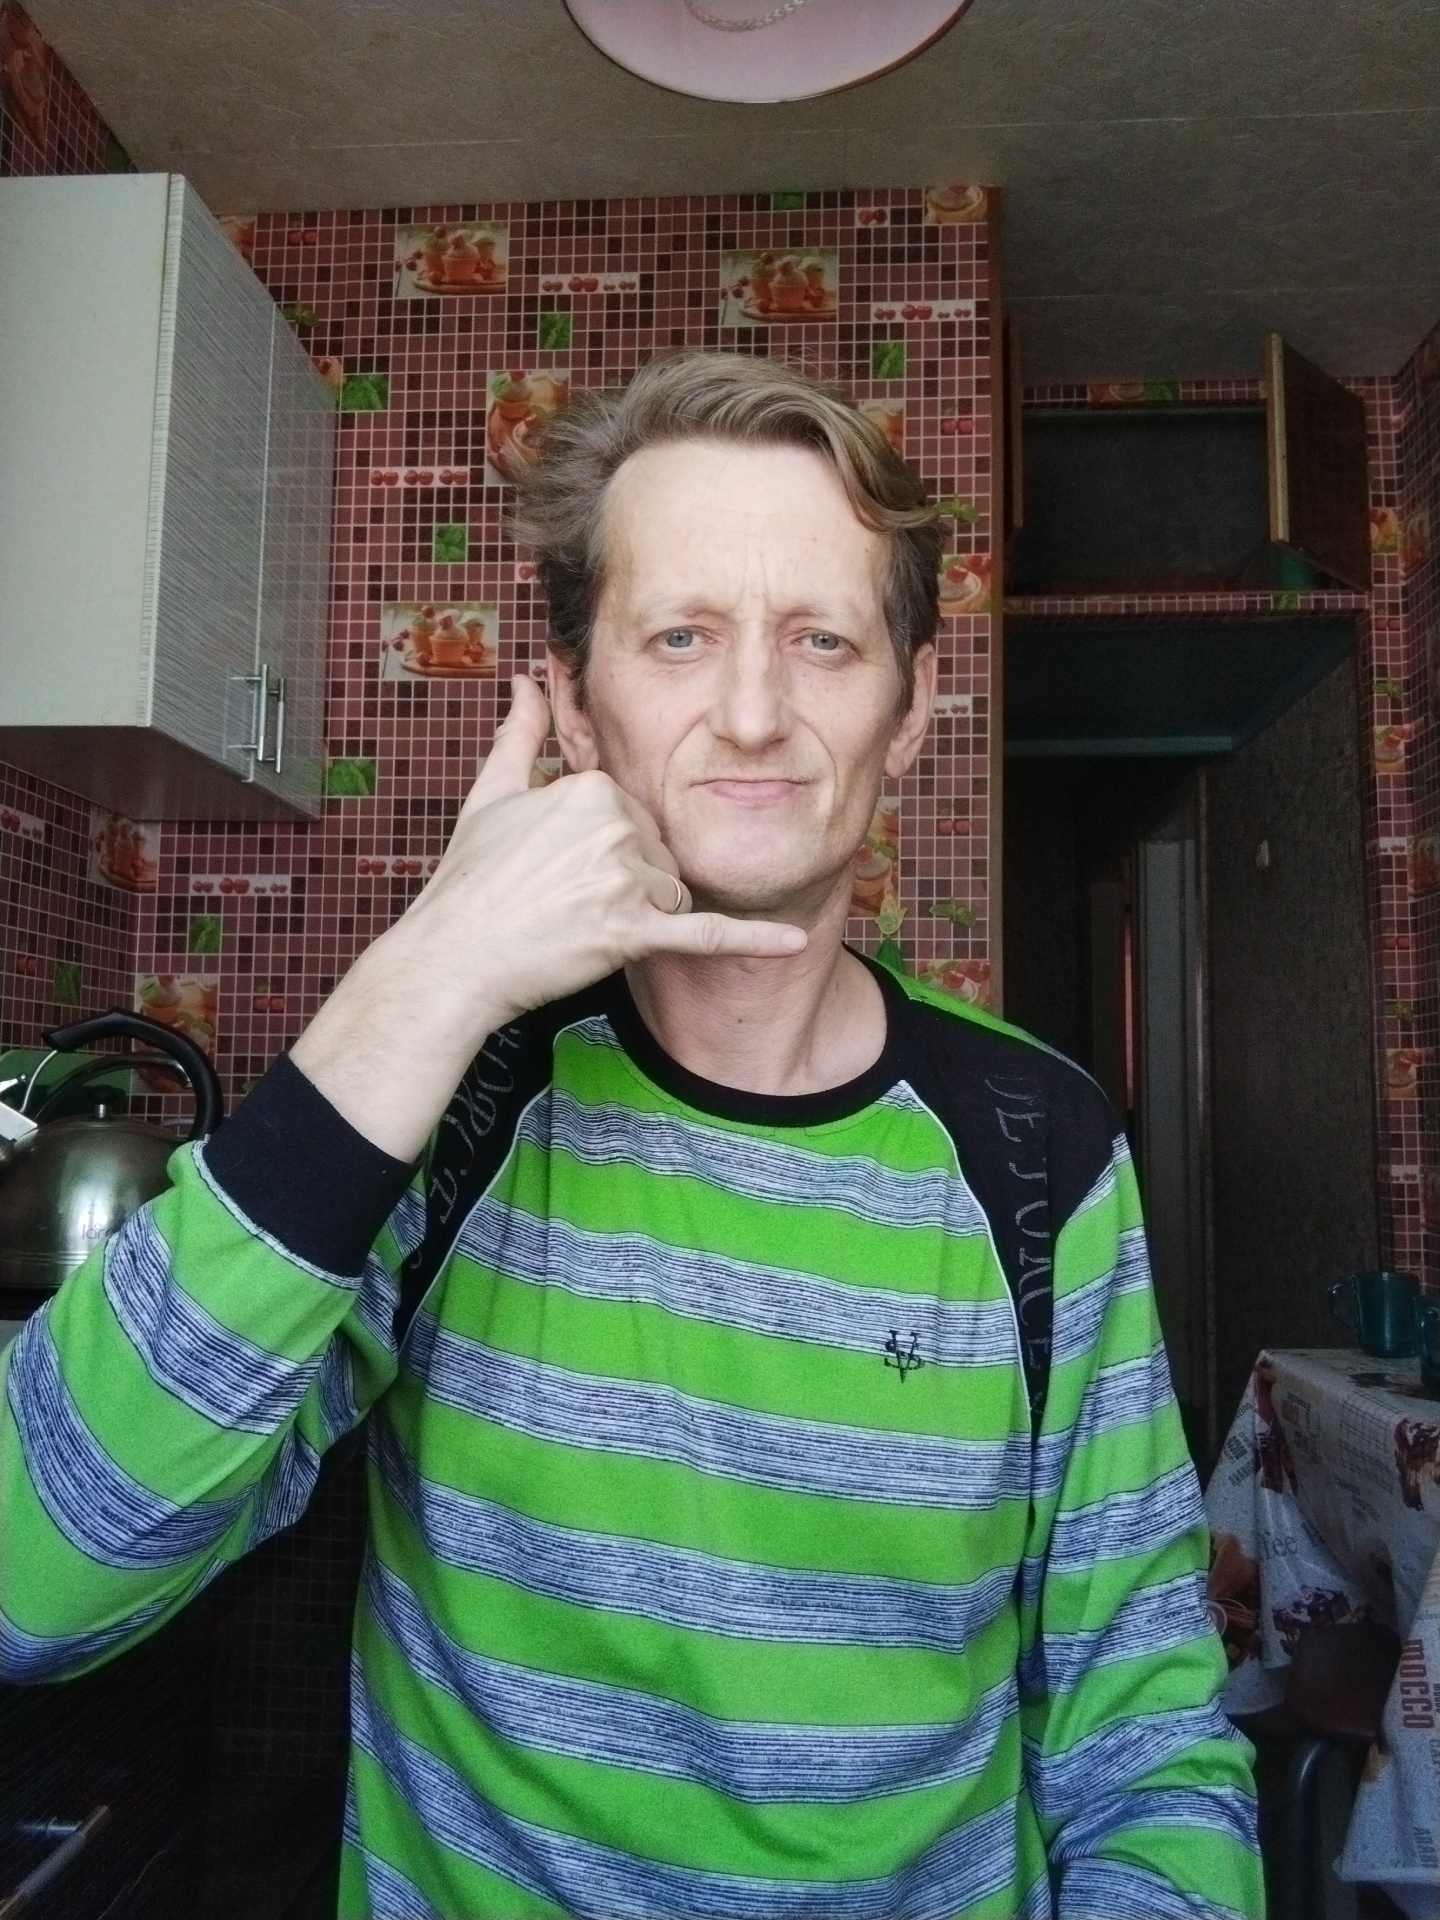
Label: noise